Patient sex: M
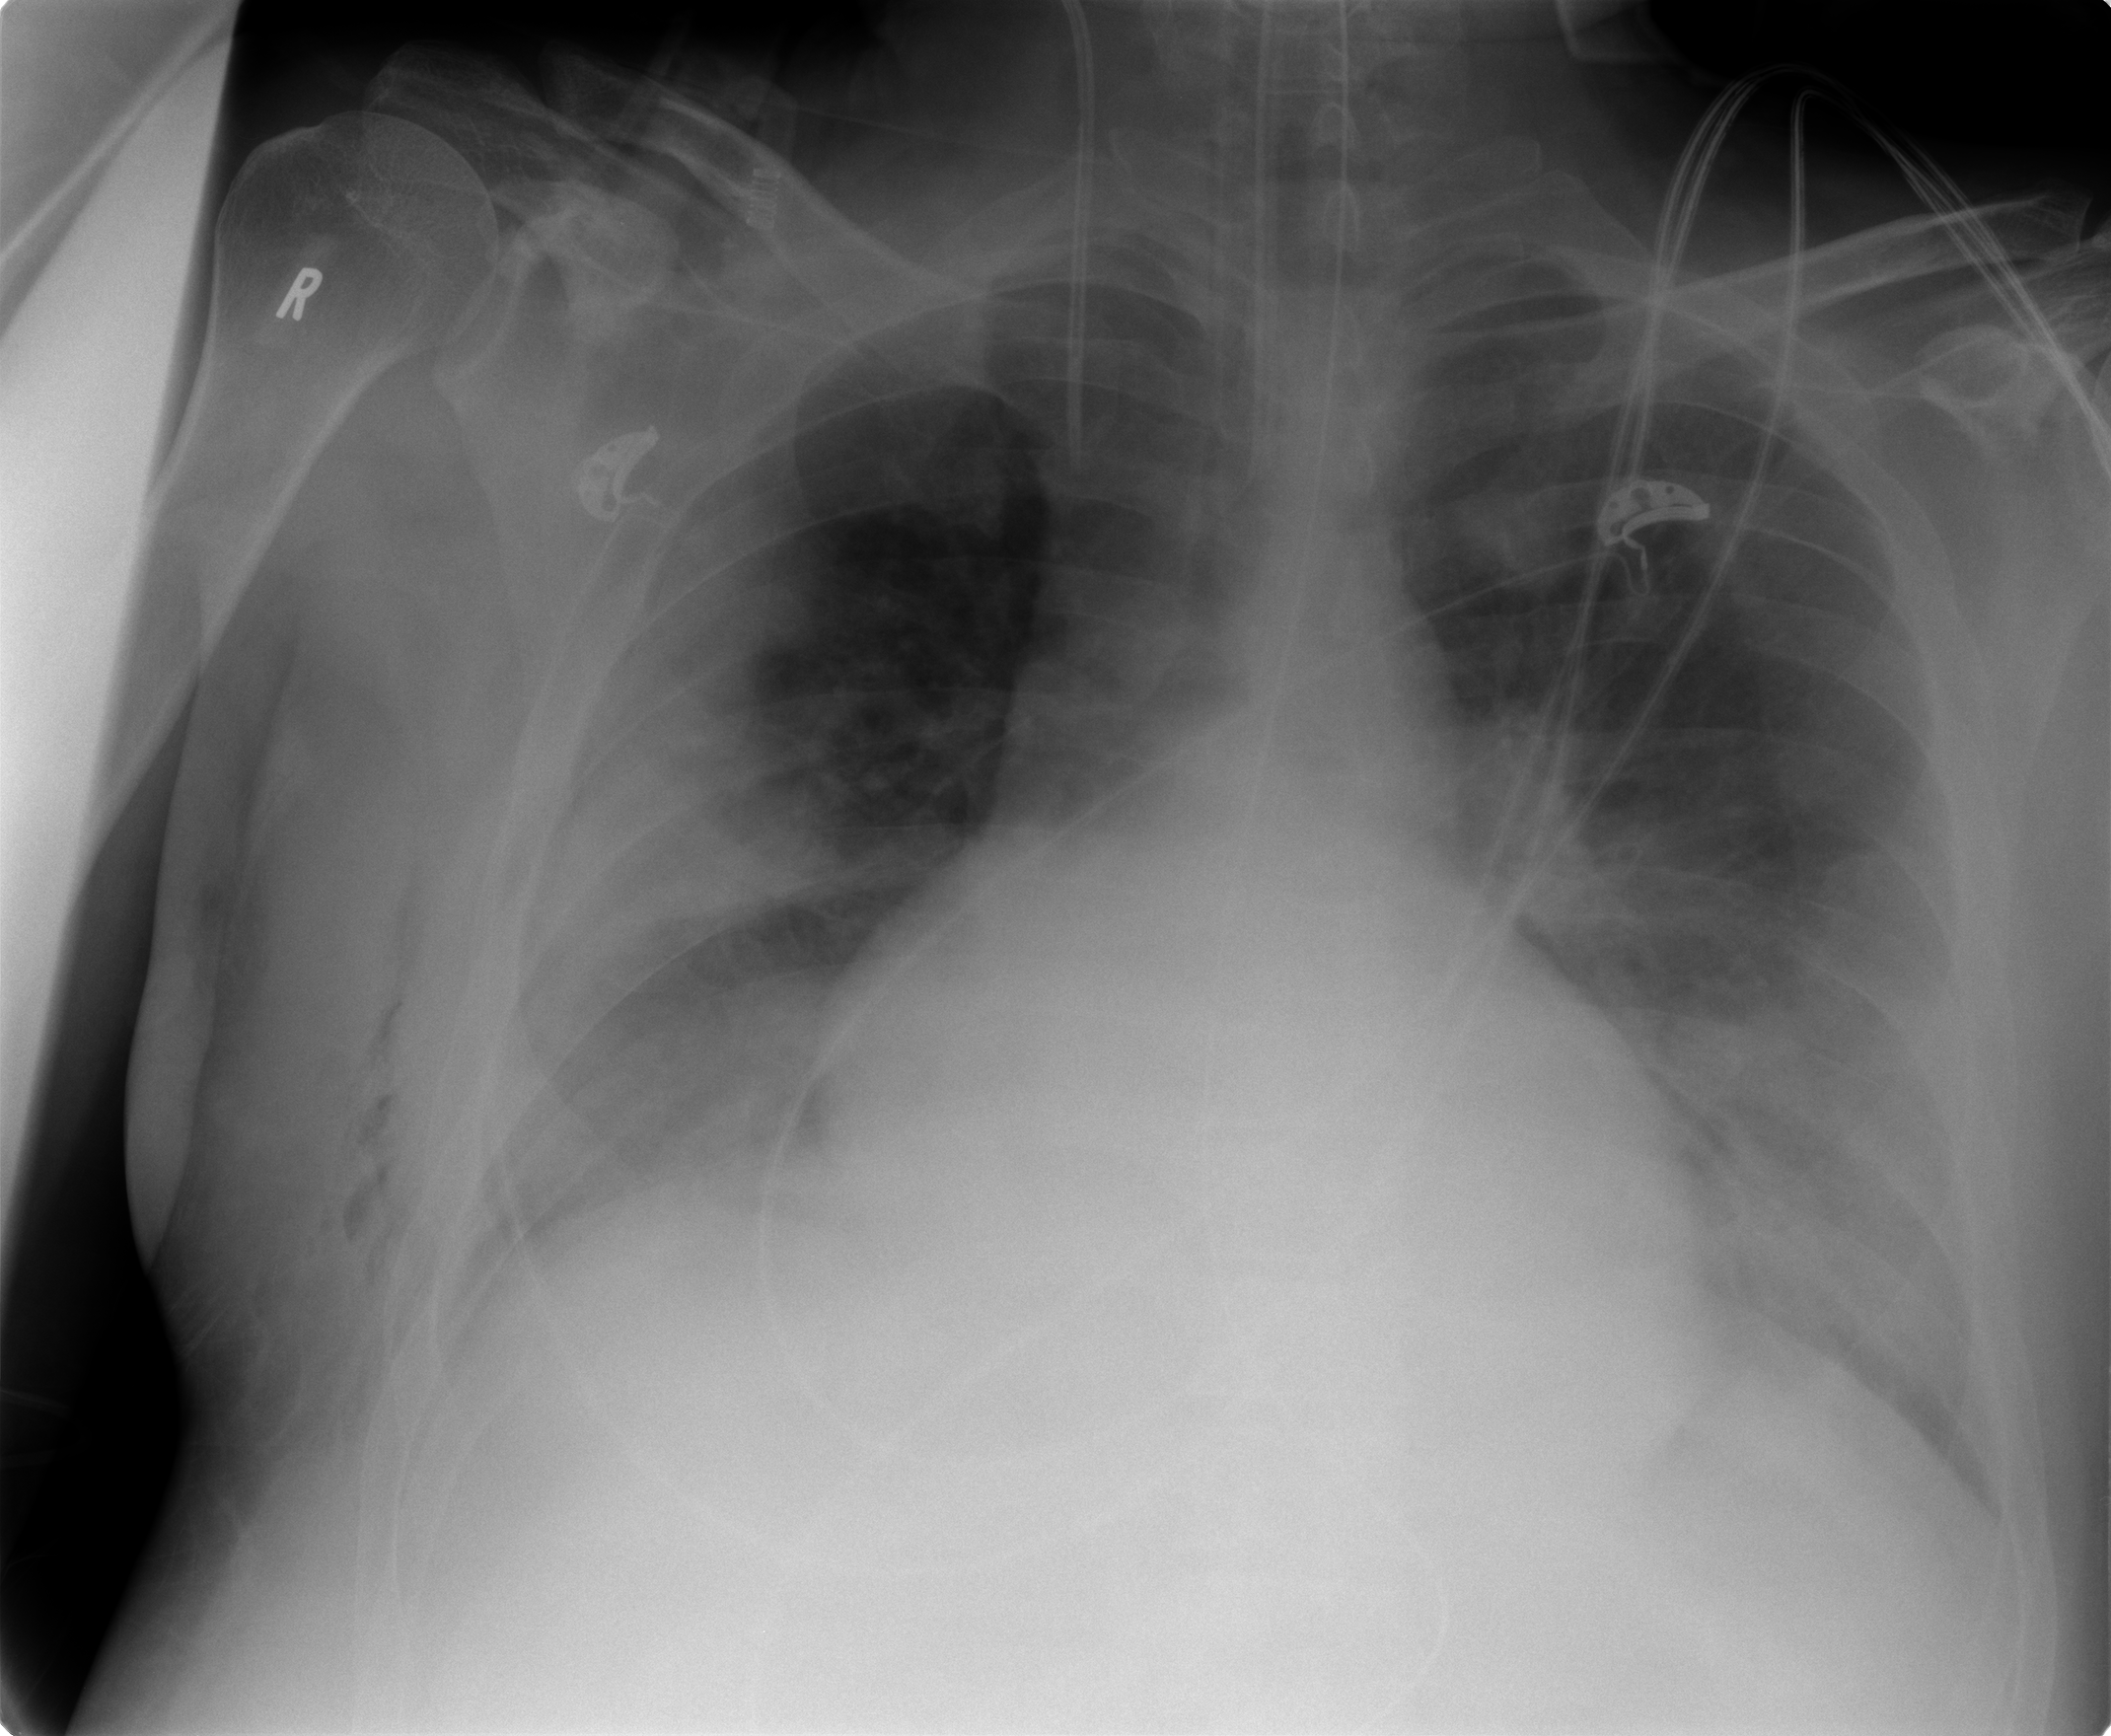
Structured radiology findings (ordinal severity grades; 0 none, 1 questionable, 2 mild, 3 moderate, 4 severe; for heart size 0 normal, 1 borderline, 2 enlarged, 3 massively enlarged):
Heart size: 1
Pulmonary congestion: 1
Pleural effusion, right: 0
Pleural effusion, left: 2
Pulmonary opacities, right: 1
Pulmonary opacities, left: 0
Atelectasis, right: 2
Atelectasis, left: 2